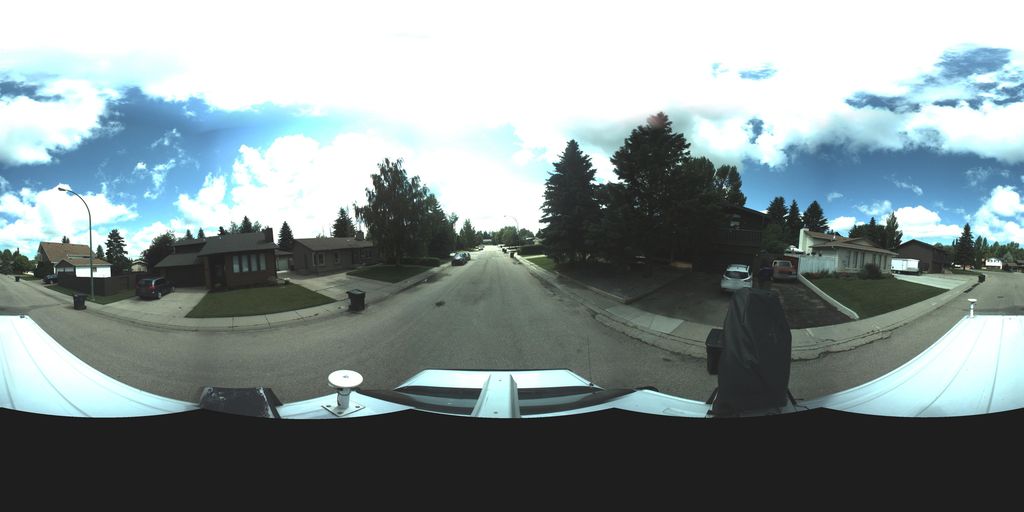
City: saskatoon